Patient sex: F
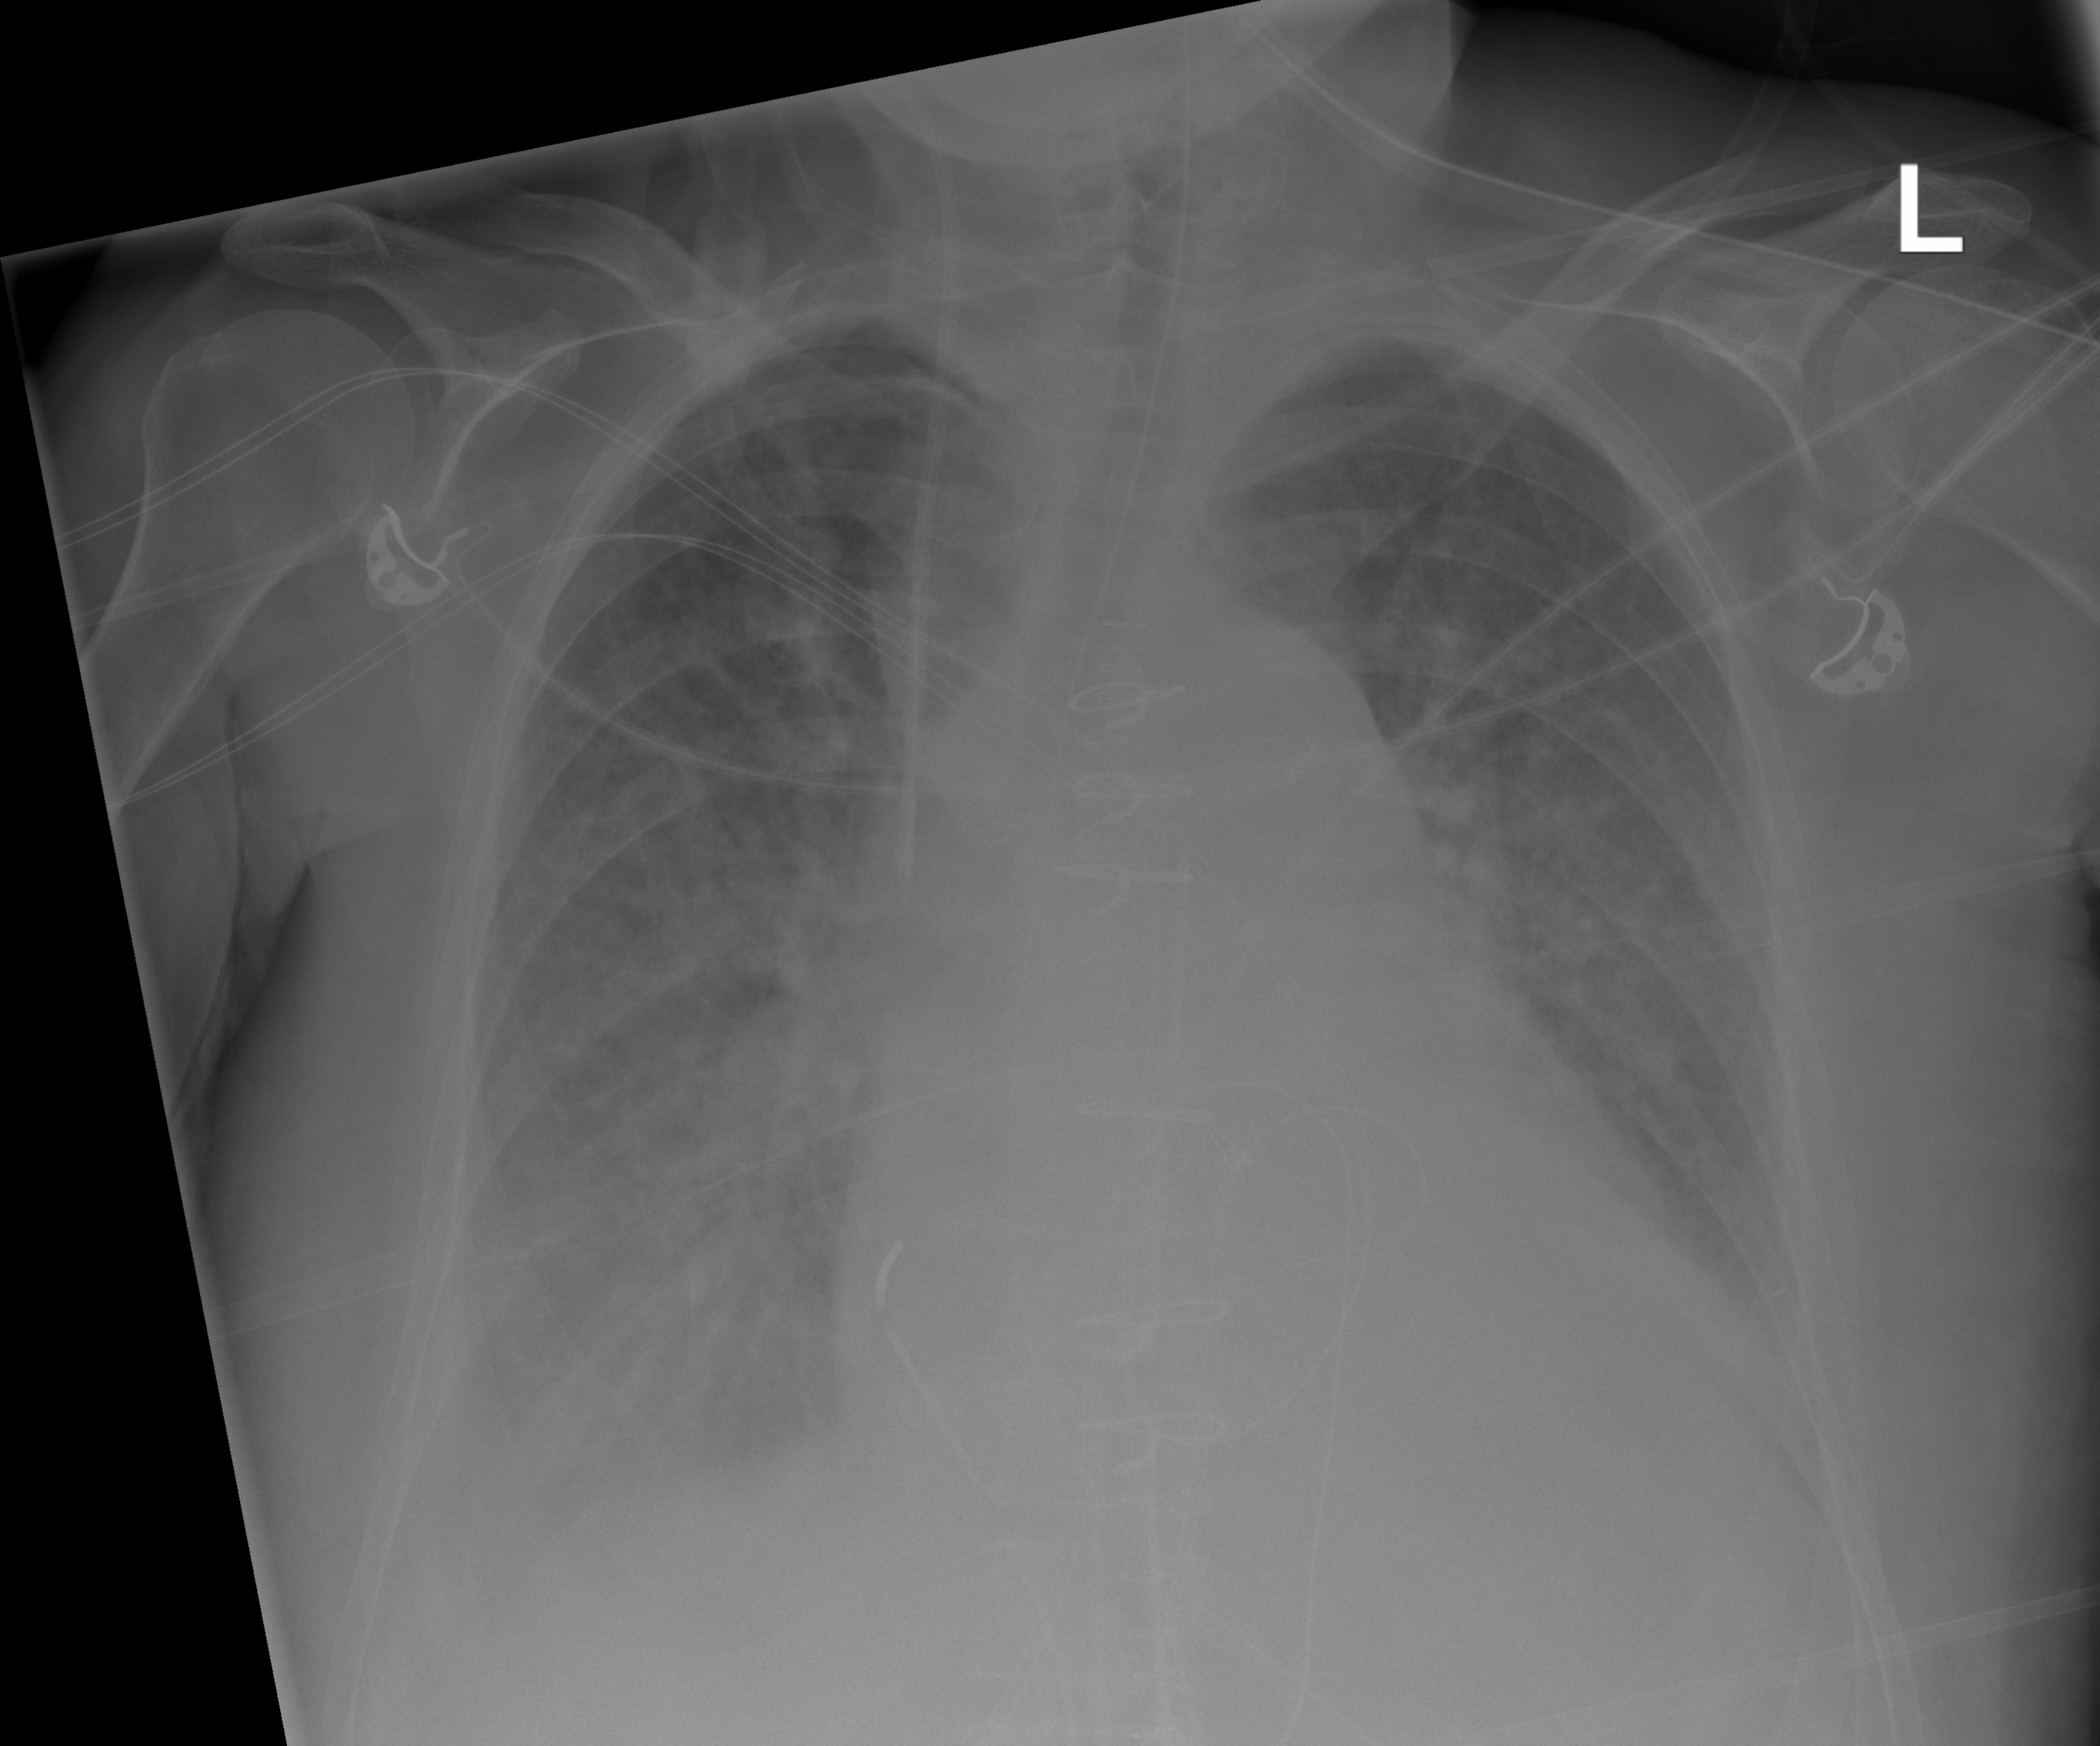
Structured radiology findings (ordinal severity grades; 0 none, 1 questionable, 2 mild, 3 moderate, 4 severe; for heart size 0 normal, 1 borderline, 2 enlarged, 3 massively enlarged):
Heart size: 2
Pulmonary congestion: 3
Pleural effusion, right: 3
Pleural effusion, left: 2
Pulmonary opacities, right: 2
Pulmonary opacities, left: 2
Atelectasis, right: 0
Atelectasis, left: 0